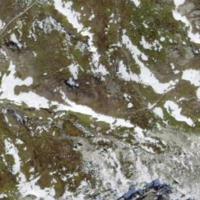
EUNIS habitat code: 48
Species observed at this site:
Eriophorum scheuchzeri